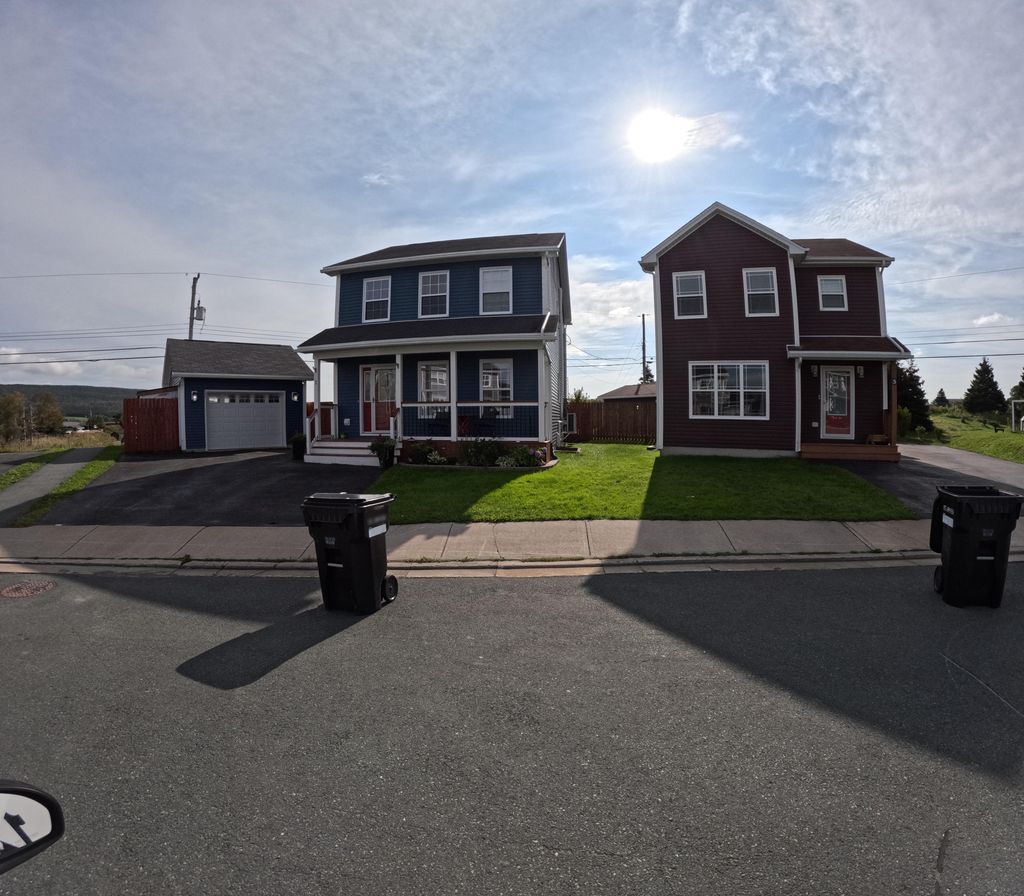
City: st_johns